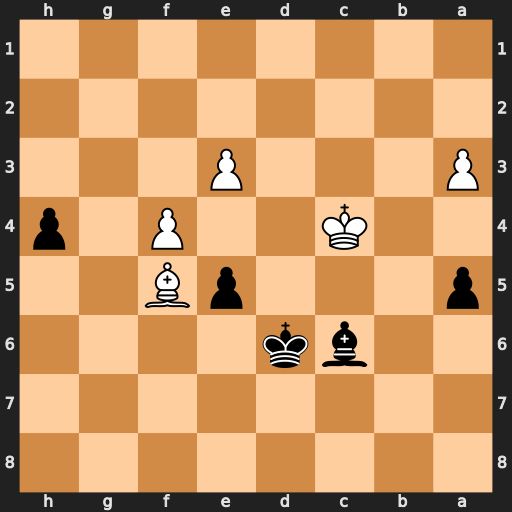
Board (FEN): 8/8/2bk4/p3pB2/2K2P1p/P3P3/8/8
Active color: b
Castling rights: -
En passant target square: -
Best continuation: exf4 exf4 Bd7 Bxd7 Kxd7